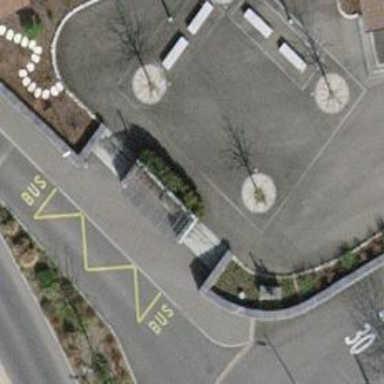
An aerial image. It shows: Bus stop with sheltered platform for public transport.